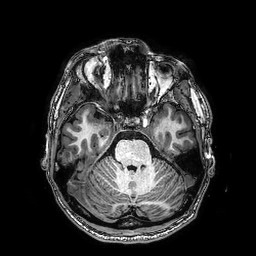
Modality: T1w
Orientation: coronal
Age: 37
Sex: male
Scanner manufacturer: philips
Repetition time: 0.00817 s
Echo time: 0.00375 s